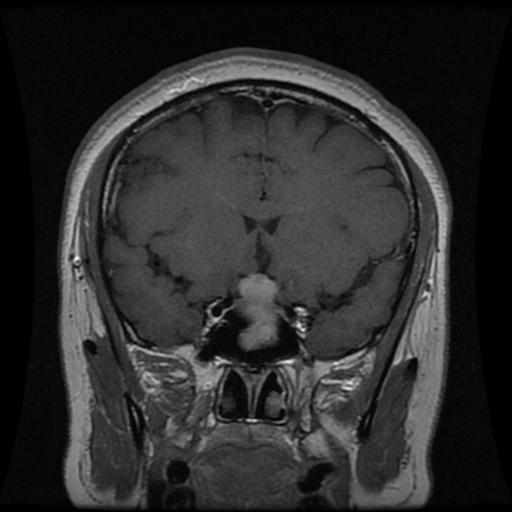
Label: pituitary